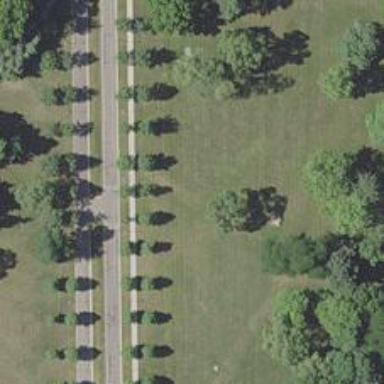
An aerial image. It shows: Disc golf tee area.